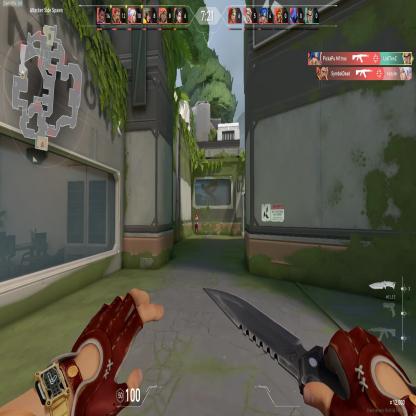
Label: enemy